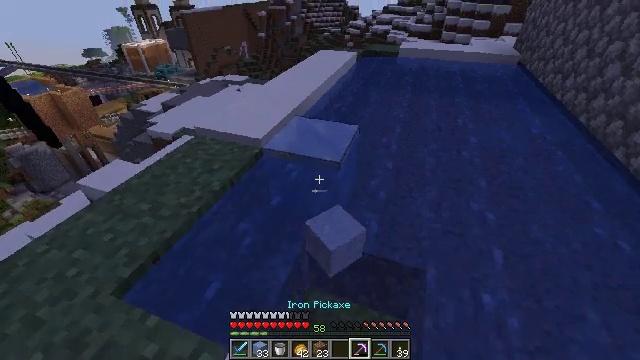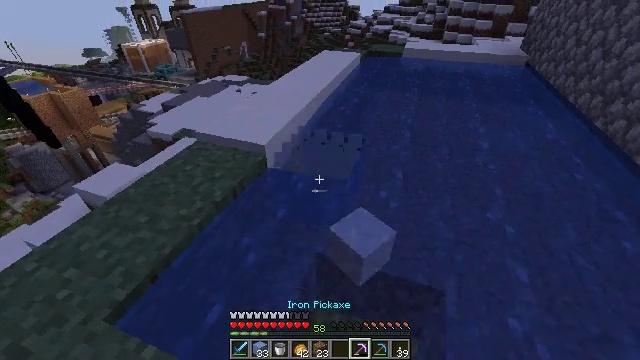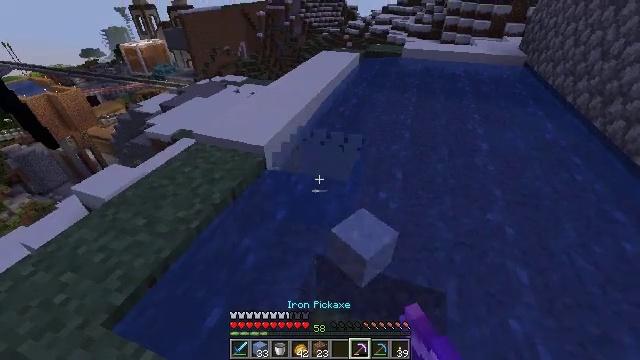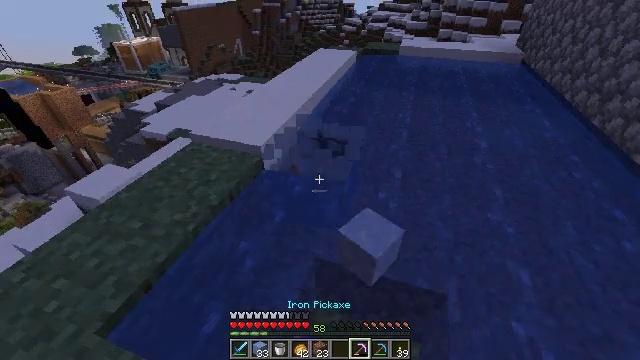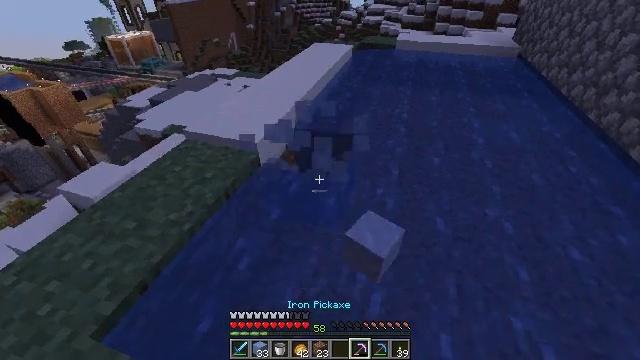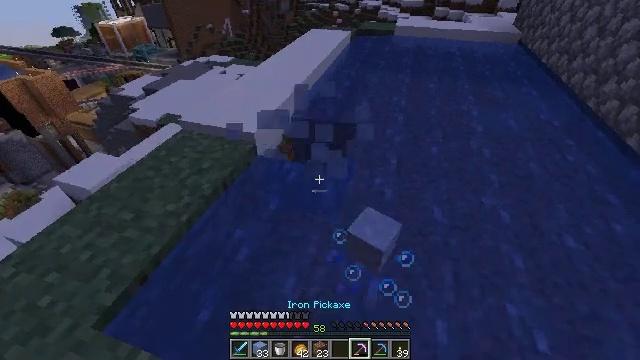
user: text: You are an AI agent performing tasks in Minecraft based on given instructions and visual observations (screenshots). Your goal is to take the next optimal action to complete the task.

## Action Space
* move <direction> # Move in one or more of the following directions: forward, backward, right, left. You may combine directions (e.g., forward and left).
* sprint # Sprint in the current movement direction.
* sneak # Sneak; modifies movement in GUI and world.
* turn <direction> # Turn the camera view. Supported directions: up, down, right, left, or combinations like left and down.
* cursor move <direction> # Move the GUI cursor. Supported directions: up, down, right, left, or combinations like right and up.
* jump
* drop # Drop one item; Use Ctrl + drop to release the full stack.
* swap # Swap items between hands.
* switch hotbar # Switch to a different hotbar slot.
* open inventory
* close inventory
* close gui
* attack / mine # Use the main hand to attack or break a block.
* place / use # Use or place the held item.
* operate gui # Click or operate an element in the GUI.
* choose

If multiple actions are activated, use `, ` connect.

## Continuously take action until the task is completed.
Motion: motion action
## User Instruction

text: Gather ice for building or crafting.
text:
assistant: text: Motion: attack / mine
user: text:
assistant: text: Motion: attack / mine
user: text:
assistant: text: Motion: no_op
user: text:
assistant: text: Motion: turn down
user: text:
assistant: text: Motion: turn down
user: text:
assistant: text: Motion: no_op